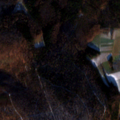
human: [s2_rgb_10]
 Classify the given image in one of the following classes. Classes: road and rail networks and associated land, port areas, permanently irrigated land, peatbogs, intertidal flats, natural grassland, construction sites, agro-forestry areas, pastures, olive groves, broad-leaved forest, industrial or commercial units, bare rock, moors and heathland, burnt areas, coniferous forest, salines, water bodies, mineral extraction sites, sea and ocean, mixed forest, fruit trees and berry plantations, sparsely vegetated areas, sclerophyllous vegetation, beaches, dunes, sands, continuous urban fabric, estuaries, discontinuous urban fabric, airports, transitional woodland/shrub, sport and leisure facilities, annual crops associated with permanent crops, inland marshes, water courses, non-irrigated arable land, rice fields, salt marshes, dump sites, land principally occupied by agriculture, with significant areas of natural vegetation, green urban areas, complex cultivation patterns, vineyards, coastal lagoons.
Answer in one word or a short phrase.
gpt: non-irrigated arable land, broad-leaved forest, coniferous forest, mixed forest